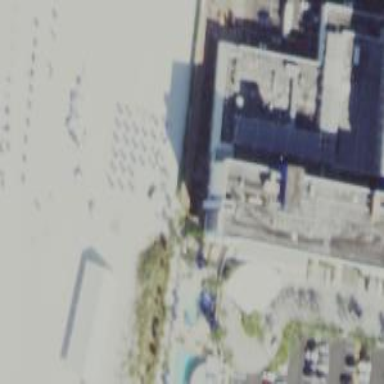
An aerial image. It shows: Hotel building.